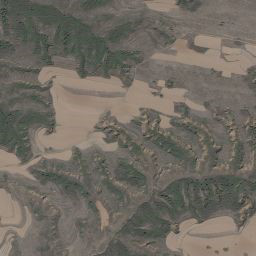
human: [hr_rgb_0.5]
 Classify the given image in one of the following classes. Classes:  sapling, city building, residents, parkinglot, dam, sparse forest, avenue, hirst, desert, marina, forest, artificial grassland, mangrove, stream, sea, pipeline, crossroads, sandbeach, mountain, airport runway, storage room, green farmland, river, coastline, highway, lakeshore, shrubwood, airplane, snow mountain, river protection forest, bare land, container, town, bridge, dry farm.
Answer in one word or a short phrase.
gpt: mountain